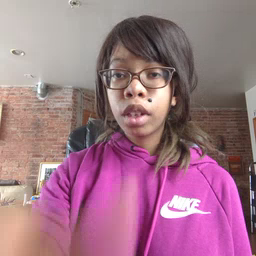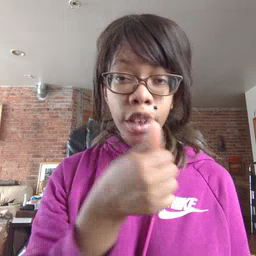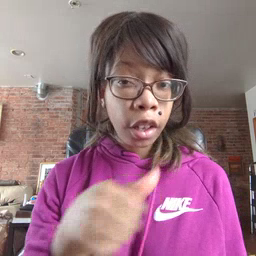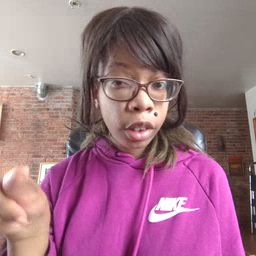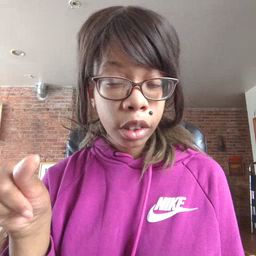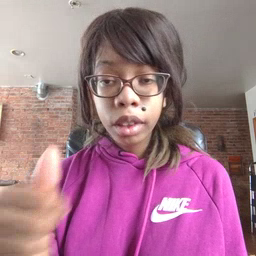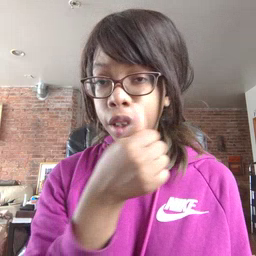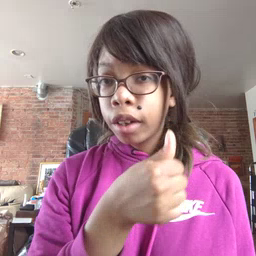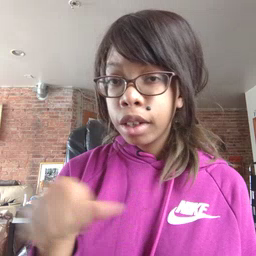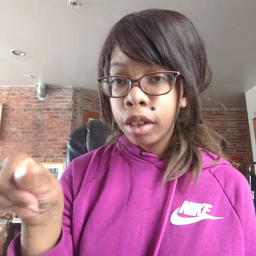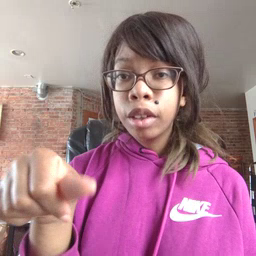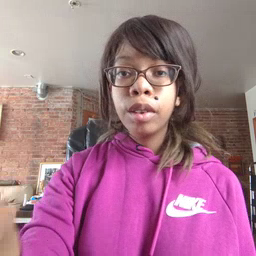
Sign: any